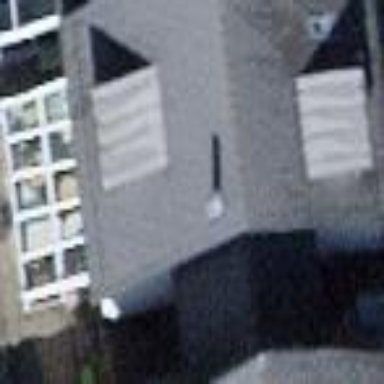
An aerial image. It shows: Building with tiled roof.